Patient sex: M
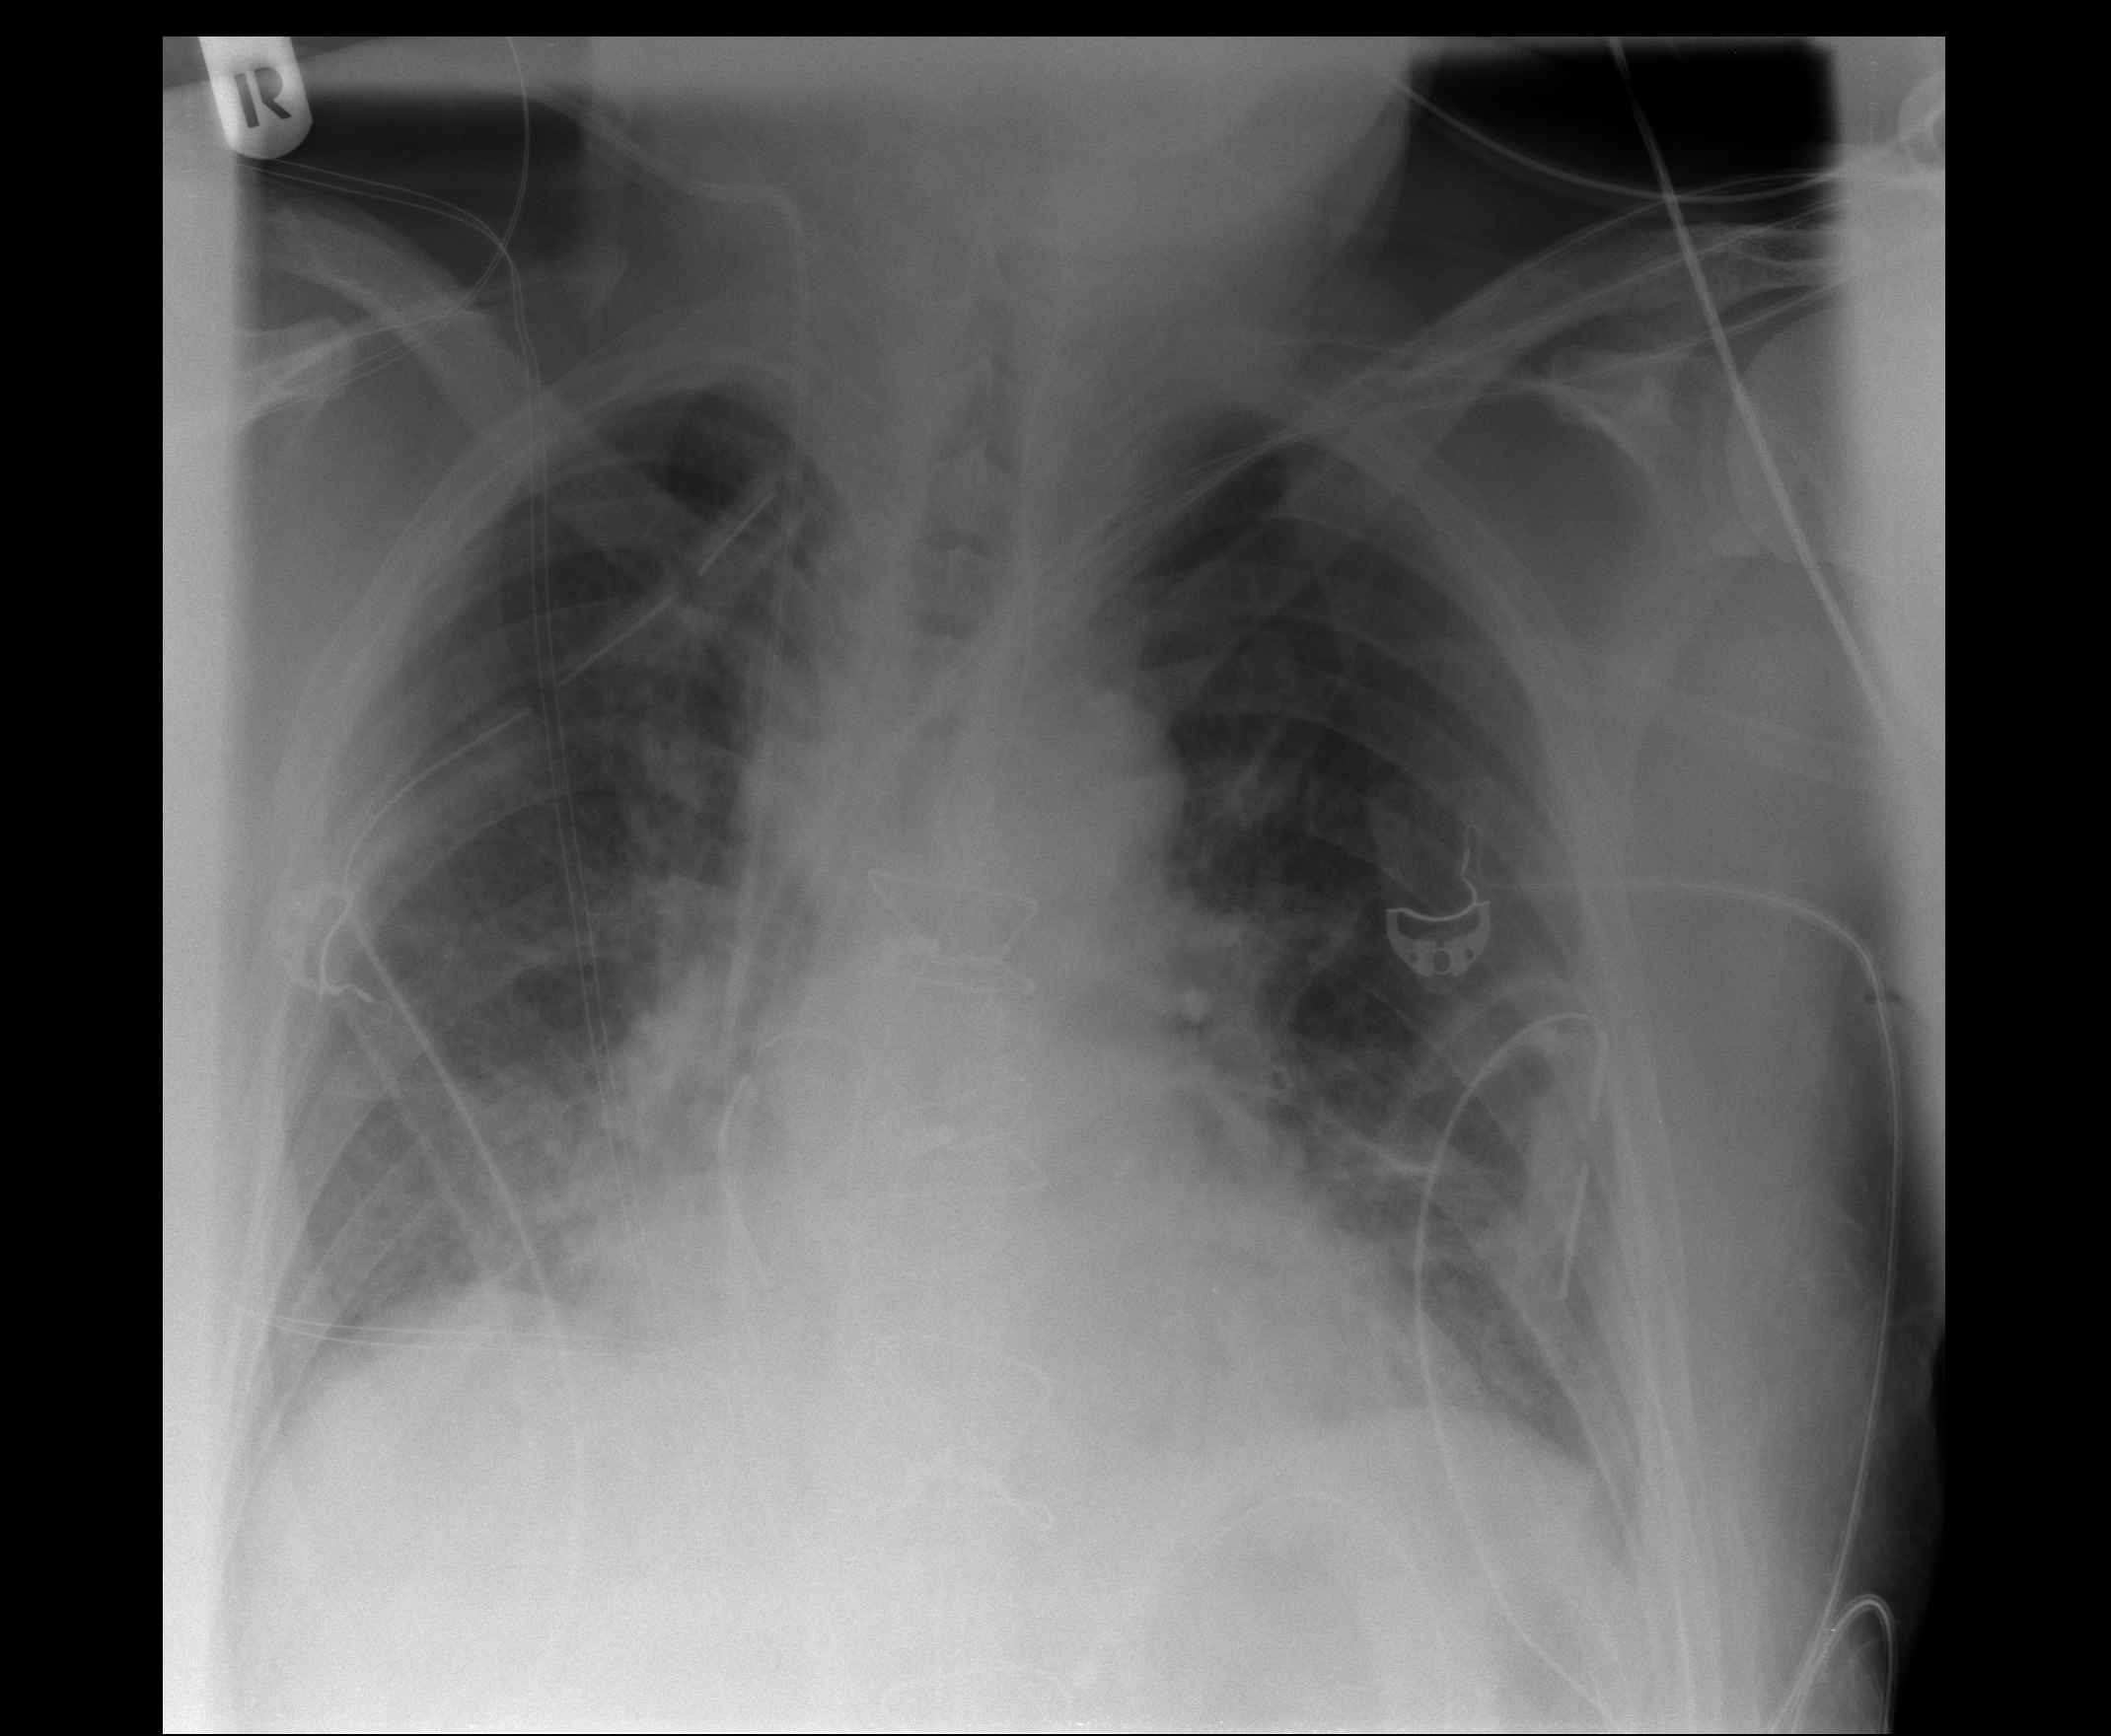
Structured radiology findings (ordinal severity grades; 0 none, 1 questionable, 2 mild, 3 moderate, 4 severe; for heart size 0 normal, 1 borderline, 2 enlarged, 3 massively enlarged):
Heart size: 0
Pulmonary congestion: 0
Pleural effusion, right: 0
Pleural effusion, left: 0
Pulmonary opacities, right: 0
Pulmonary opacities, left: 0
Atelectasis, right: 0
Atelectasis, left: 2